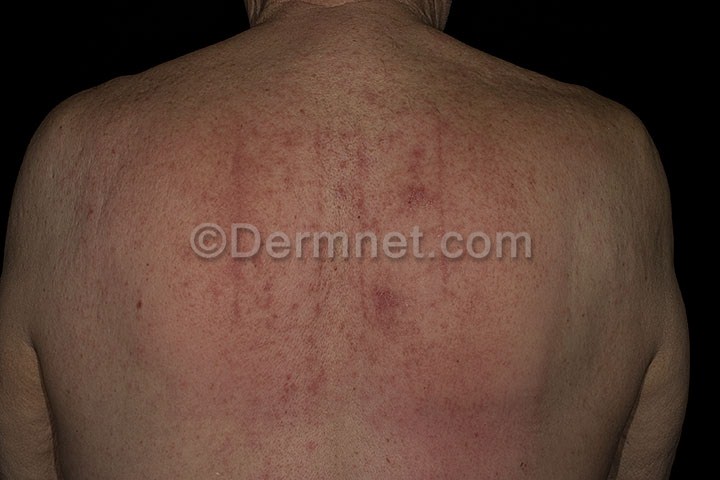
Disease: Poison Ivy Photos and other Contact Dermatitis